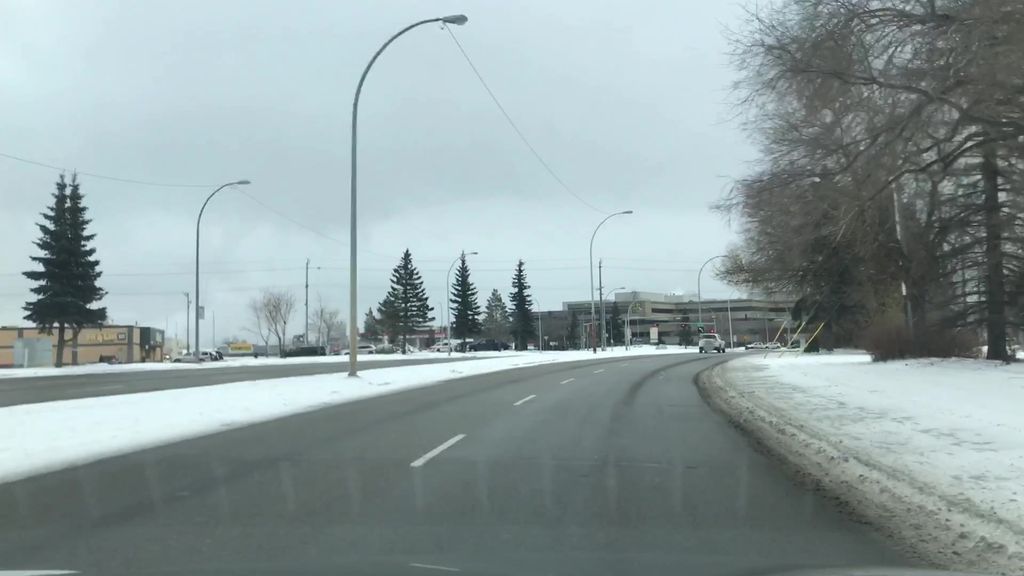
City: edmonton